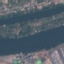
Land use / land cover: River